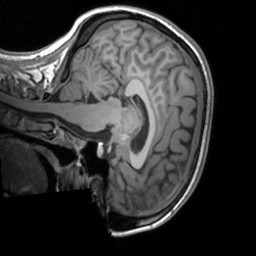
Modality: T1w
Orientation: sagittal
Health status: healthy
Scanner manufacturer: siemens
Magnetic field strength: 3 T
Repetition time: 1.9 s
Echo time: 0.00226 s